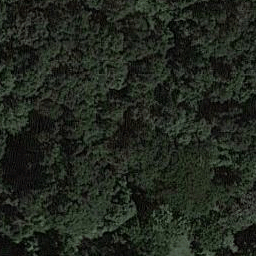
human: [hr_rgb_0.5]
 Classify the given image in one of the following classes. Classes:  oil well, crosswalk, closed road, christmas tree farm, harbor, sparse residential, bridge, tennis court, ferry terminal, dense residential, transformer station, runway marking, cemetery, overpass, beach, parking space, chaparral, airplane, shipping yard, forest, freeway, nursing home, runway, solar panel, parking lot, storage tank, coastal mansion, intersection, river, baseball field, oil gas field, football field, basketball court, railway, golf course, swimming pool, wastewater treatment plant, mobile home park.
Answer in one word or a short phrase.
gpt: forest